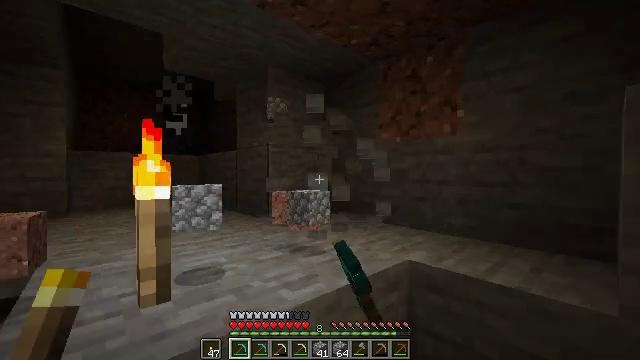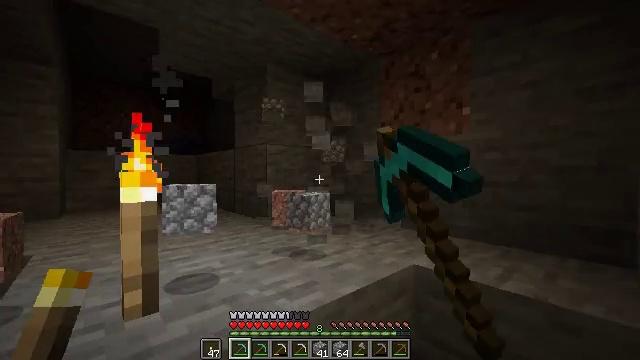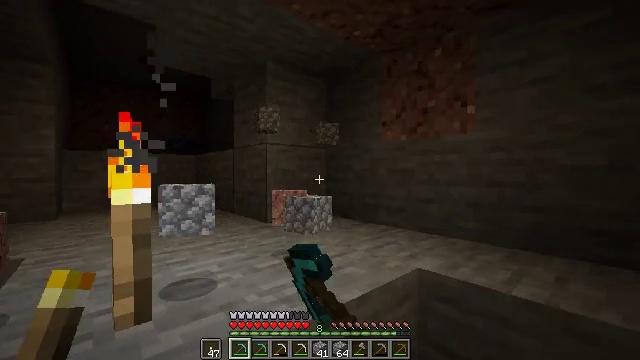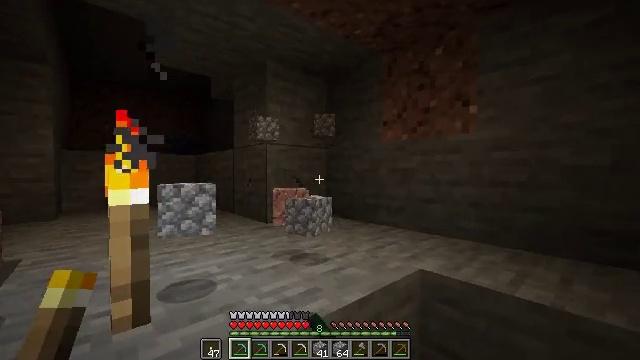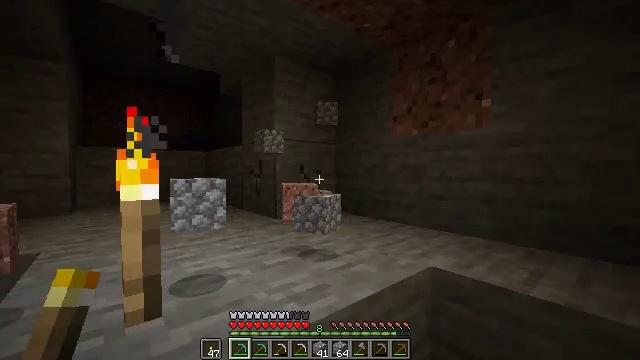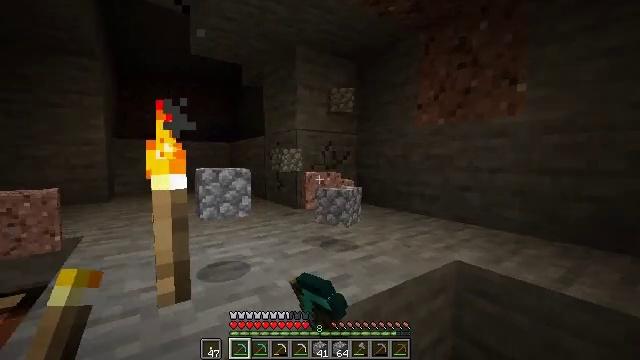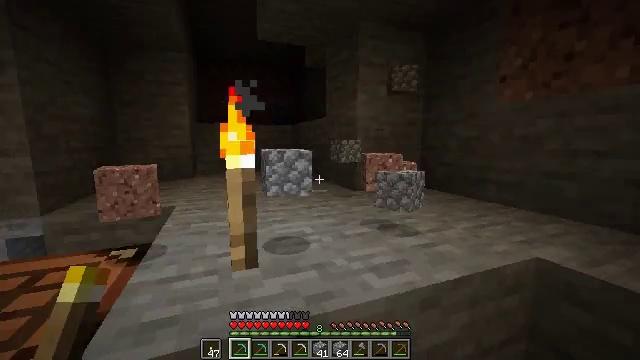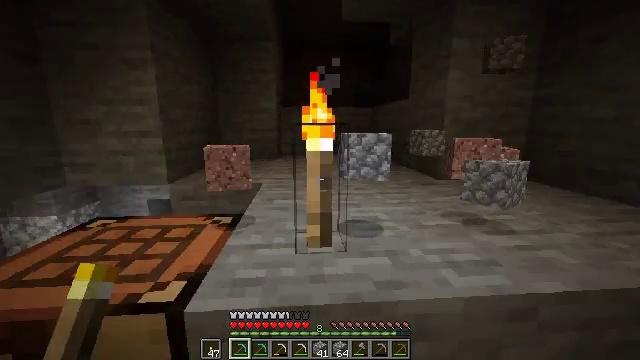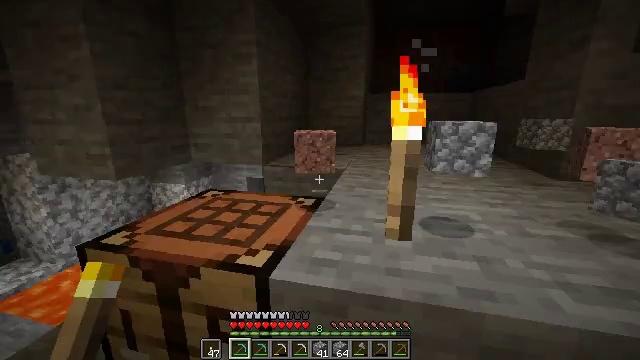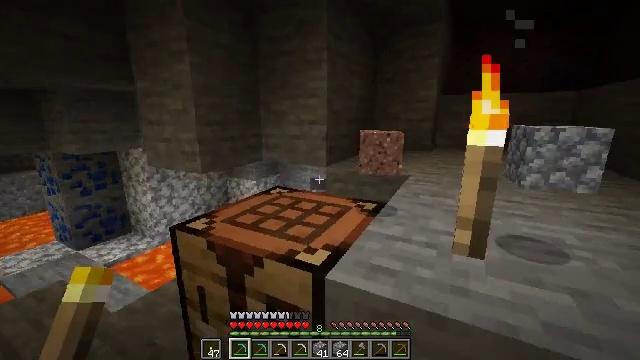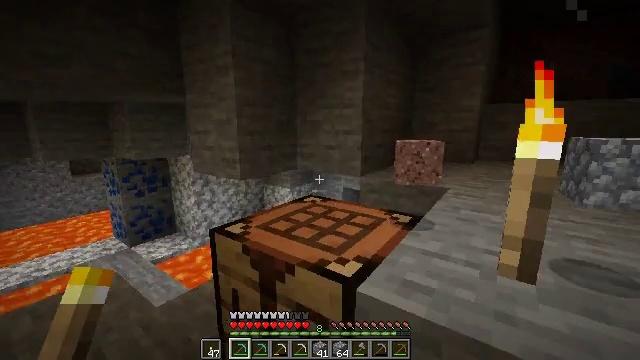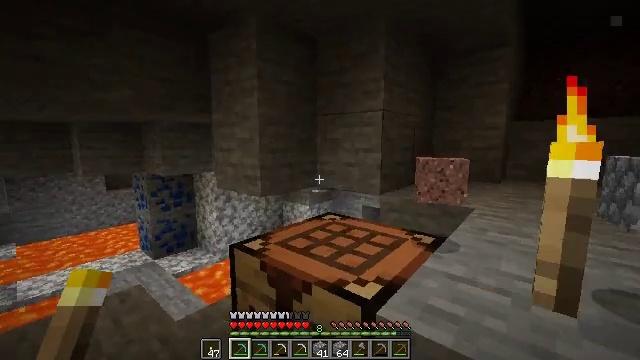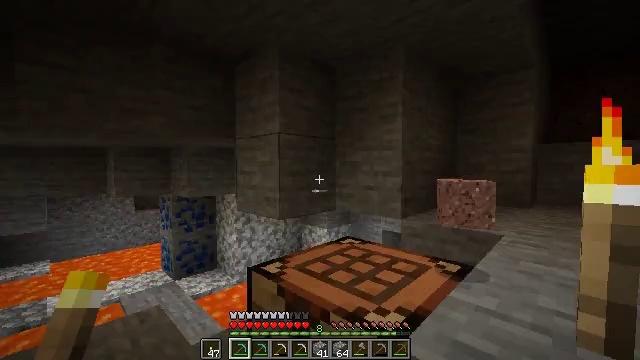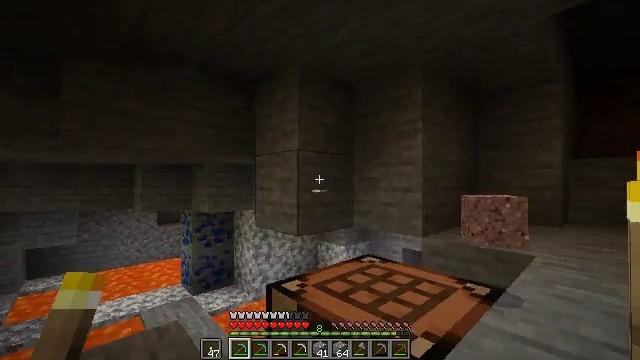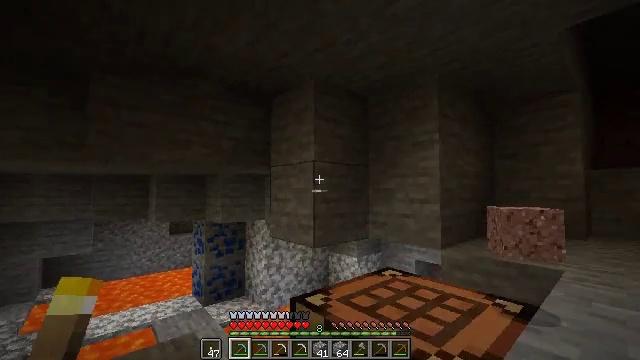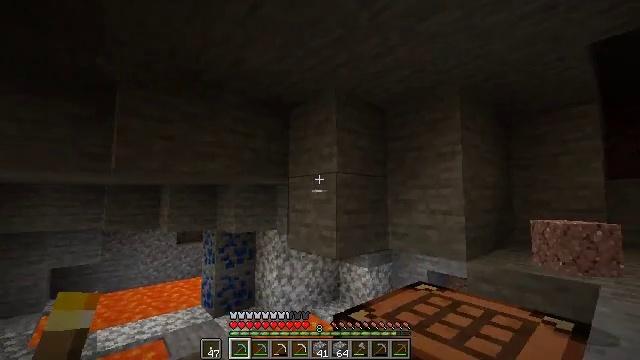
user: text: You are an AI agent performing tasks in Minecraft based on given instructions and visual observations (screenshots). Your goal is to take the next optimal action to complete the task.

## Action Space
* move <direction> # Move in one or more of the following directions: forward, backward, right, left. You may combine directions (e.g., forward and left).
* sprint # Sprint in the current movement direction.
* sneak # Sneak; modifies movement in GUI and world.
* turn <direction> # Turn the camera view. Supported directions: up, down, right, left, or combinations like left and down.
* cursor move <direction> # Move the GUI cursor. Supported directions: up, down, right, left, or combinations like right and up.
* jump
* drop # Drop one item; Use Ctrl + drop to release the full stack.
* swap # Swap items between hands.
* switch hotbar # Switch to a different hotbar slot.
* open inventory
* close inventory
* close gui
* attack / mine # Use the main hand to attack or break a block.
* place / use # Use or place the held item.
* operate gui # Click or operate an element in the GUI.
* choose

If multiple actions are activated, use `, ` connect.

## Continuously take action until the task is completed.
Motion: motion action
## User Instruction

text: Remove a diamond pickaxe from the inventory.
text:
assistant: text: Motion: attack / mine
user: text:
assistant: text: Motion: attack / mine
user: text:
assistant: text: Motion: attack / mine
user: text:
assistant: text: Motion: turn left, attack / mine
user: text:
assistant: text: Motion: turn left and down, attack / mine
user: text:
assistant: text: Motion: turn left and down
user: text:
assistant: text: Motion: turn left and down
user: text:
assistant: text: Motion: turn left and down
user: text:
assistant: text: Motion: turn left
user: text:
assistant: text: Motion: turn left and up
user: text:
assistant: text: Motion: turn left and up
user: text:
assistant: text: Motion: turn left and up
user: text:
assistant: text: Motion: move left, turn left and up
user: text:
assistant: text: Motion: move left, turn left and up
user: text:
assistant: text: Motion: move left, turn up
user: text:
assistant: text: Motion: move left, turn up
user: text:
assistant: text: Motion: move left
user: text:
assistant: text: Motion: no_op
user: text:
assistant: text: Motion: no_op
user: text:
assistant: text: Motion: turn down
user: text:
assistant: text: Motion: turn down
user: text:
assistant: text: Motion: move forward
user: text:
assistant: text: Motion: move forward
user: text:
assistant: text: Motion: move forward
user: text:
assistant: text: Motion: turn left and down
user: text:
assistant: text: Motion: turn left and down
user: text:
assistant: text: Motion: turn left and down
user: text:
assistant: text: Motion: turn down
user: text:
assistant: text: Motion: turn right
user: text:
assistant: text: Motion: turn up